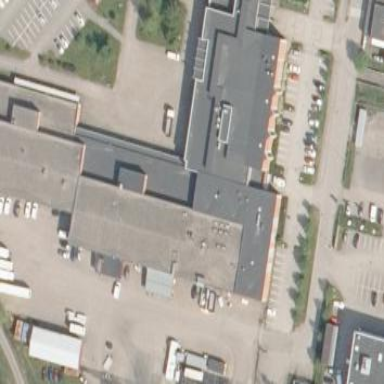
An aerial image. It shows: Building with gray roof and salmon-colored walls.